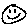
Label: smiley face